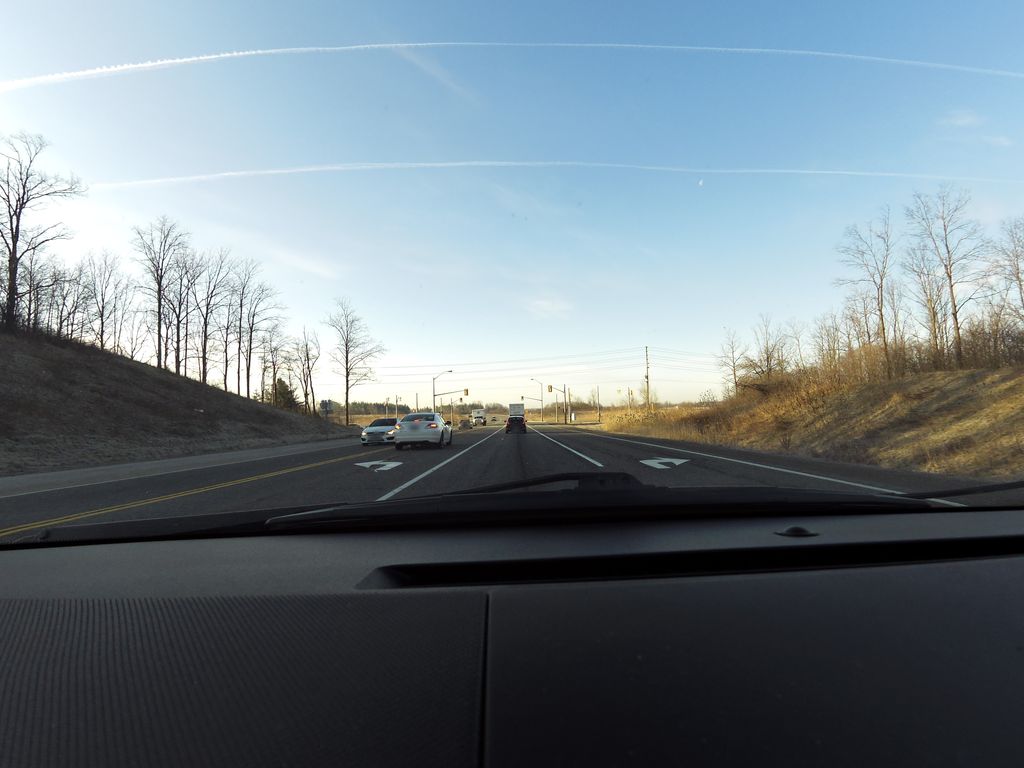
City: hamilton